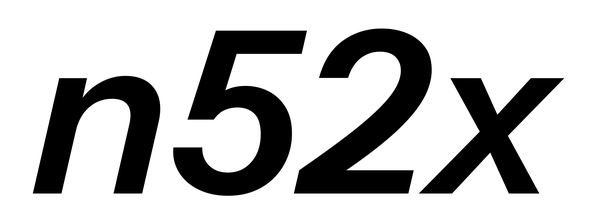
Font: InstrumentSans-Italic_SemiBold_Italic